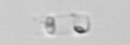
Label: Skeletonema